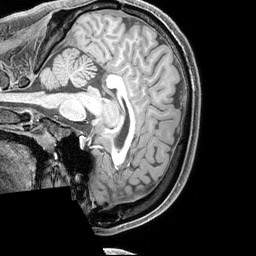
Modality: T1w
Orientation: sagittal
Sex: male
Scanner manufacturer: siemens
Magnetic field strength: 3 T
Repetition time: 2.3 s
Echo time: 0.00226 s